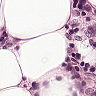
Metastatic tissue present: no